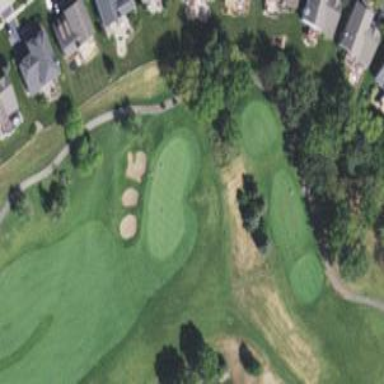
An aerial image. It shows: View of golf hole.